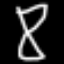
Label: hourglass